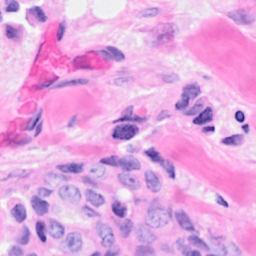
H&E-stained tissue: Breast